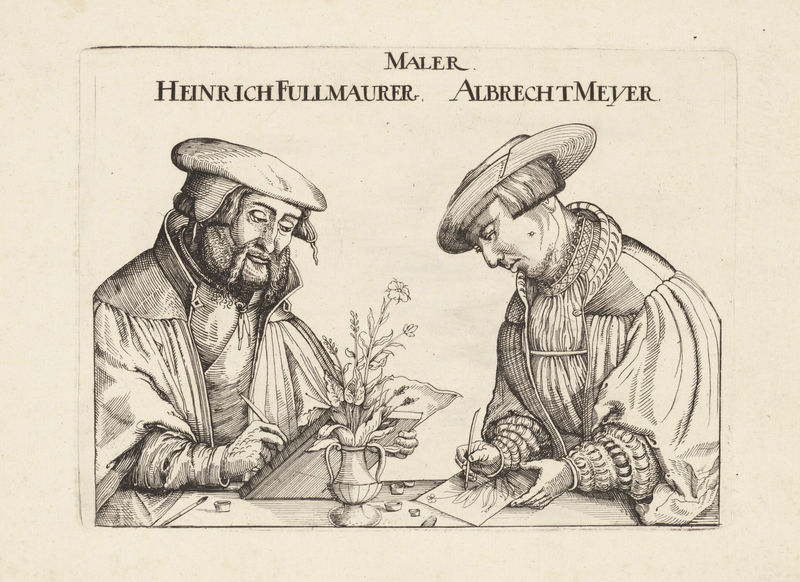
Titel: Portret van Heinrich Fullmaurer en Albrecht Meyer
Künstler: Veit Rudolf Specklin
Standort: Amsterdam
Institution: Rijksmuseum
Schlagwörter: blätter, feder, umhang, blume, blumen, hut, männer, schwarz, tisch, weiss, zeichnung, bart, gelehrte, halskrause, niederlande, porträt, mantel, händler, pflanzen, vase, deutschland, papier, blumenvase, grafik, graphik, maler, doppelporträt, schwarz-weiß, druckgrafik, malen, pinsel, nelke, stift, kiel, zeichnen, schreiben, mittelalter, künstlerbildnis, griffel, kupferstich, botanik, akelei, zeichnungen, henkelvase, federkiel, meyer, künstlerselbstbildnis, 16. jahrhundert, fullmaurer, schwrz-weiß, albrecht meyer, heinrich fullmaurer, heinrichrich fullmaurer